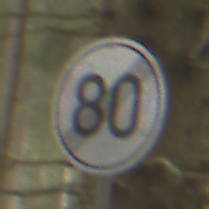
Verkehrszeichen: EndeGeschwindigkeit80
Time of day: MorningAfternoon
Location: Outdoor (Nature)
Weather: Overcast
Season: Winter
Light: Natural